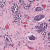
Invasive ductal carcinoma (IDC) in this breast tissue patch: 1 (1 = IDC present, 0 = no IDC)